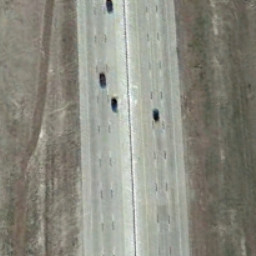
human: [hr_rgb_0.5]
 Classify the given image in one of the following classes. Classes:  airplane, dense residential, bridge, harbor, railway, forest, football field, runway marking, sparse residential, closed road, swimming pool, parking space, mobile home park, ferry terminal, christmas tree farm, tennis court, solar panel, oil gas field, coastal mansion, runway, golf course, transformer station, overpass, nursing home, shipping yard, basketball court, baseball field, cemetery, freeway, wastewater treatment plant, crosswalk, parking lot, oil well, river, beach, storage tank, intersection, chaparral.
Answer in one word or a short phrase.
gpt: freeway